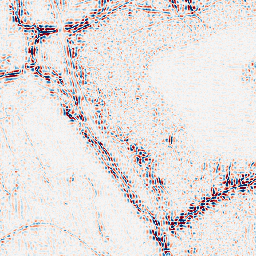
Category: wavelet
Decomposition family: wavelet_dwt
Decomposition parameters: wavelet: db8
level: 2
Upsampling method: linear_exact
Upsampling parameters: scale: 4
Upsampling scale: 4